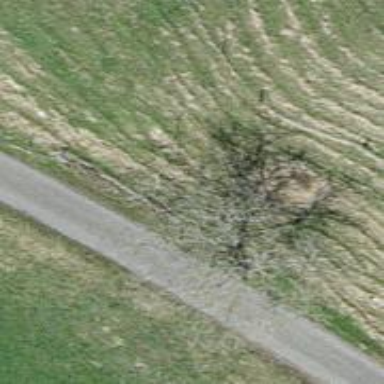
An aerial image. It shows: Broadleaved tree with lush foliage.